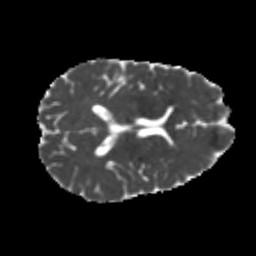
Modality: MD
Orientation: axial
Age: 20
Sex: male
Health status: healthy
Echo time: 0.074 s